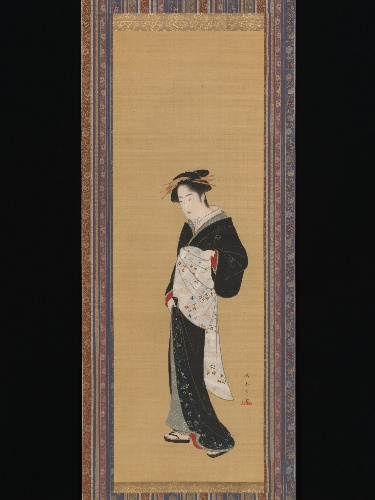
Title: 勝川春章筆　立姿美人図|Woman in a Black Kimono
Artist: Katsukawa Shunshō 勝川春章
Artist bio: Japanese, 1726–1792
Date: 1783–89
Object type: Hanging scroll
Classification: Paintings
Medium: Hanging scroll; ink, color, and gold on silk
Culture: Japan
Period: Edo period (1615–1868)
Dimensions: Image: 33 1/2 × 11 1/4 in. (85.1 × 28.6 cm)
Overall with mounting: 67 11/16 × 15 7/8 in. (172 × 40.4 cm)
Overall with knobs: 67 11/16 × 17 13/16 in. (172 × 45.2 cm)
Department: Asian Art
Credit line: Mary Griggs Burke Collection, Gift of the Mary and Jackson Burke Foundation, 2015
Accession year: 2015
Repository: Metropolitan Museum of Art, New York, NY
Tags: Women